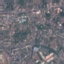
Label: Residential